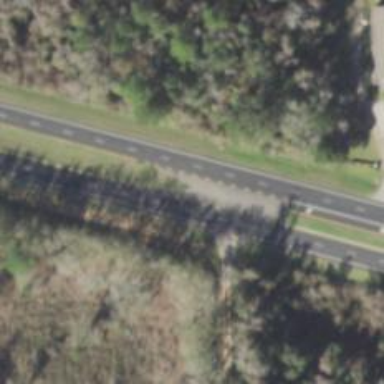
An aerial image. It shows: Primary road with asphalt surface.